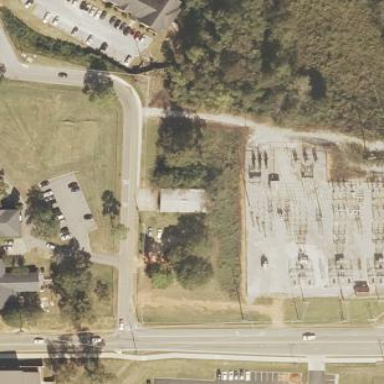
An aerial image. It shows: There is distribution substation enclosed by fence.